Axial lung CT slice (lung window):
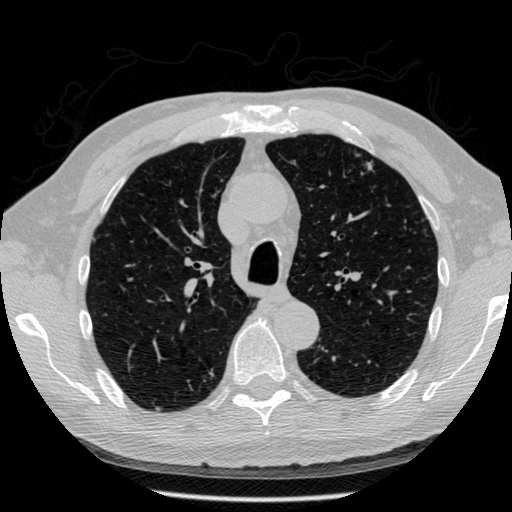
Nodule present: yes
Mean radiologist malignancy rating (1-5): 2